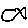
Label: fish